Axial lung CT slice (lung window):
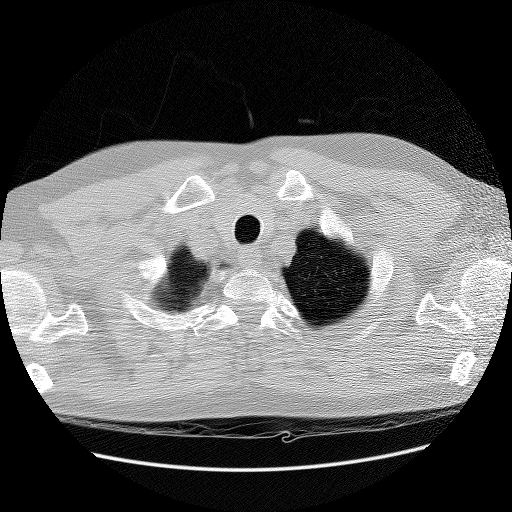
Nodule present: no